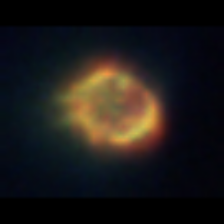
Taxon: Ciliates
Group: Other